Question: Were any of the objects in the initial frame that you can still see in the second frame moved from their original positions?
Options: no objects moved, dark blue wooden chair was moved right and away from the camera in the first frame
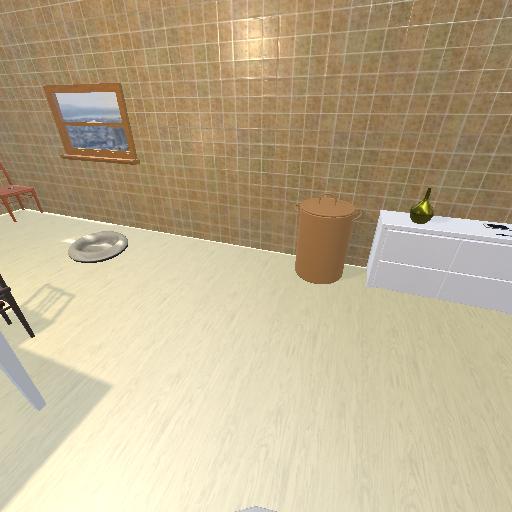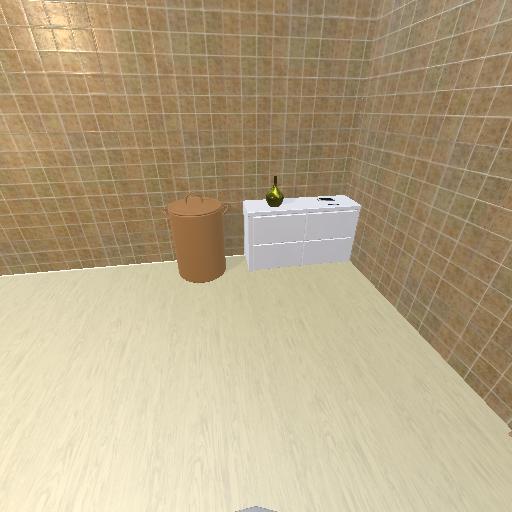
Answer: no objects moved